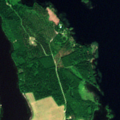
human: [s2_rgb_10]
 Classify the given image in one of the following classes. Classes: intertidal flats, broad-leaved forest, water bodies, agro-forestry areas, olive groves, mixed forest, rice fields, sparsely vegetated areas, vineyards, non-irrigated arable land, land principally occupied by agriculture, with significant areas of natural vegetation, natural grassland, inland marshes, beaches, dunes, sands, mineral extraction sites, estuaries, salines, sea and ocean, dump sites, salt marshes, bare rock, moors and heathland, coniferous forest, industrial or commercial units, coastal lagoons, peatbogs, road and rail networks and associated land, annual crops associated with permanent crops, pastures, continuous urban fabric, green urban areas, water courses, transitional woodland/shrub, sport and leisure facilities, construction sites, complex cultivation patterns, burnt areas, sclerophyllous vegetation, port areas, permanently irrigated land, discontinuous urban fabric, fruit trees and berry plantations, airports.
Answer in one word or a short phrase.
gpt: land principally occupied by agriculture, with significant areas of natural vegetation, mixed forest, water bodies